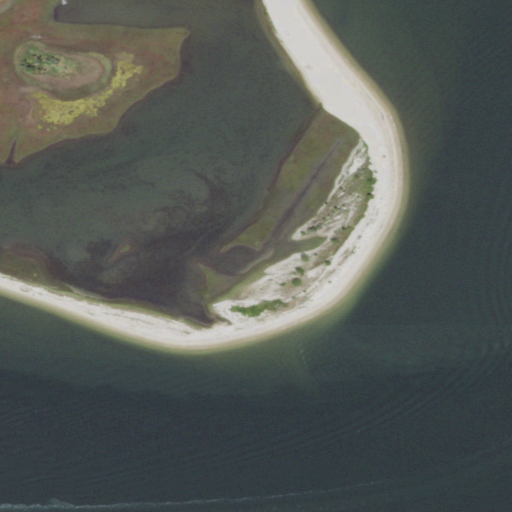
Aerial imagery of cape in New York named Conkling Point containing open water, herbaceous wetlands, barren land, high intensity development, medium intensity development, and low intensity development